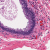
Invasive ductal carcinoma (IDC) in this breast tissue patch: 0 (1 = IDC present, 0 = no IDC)